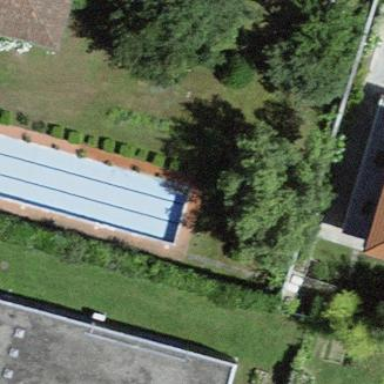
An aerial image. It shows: Swimming pool located in leisure land.